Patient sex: M
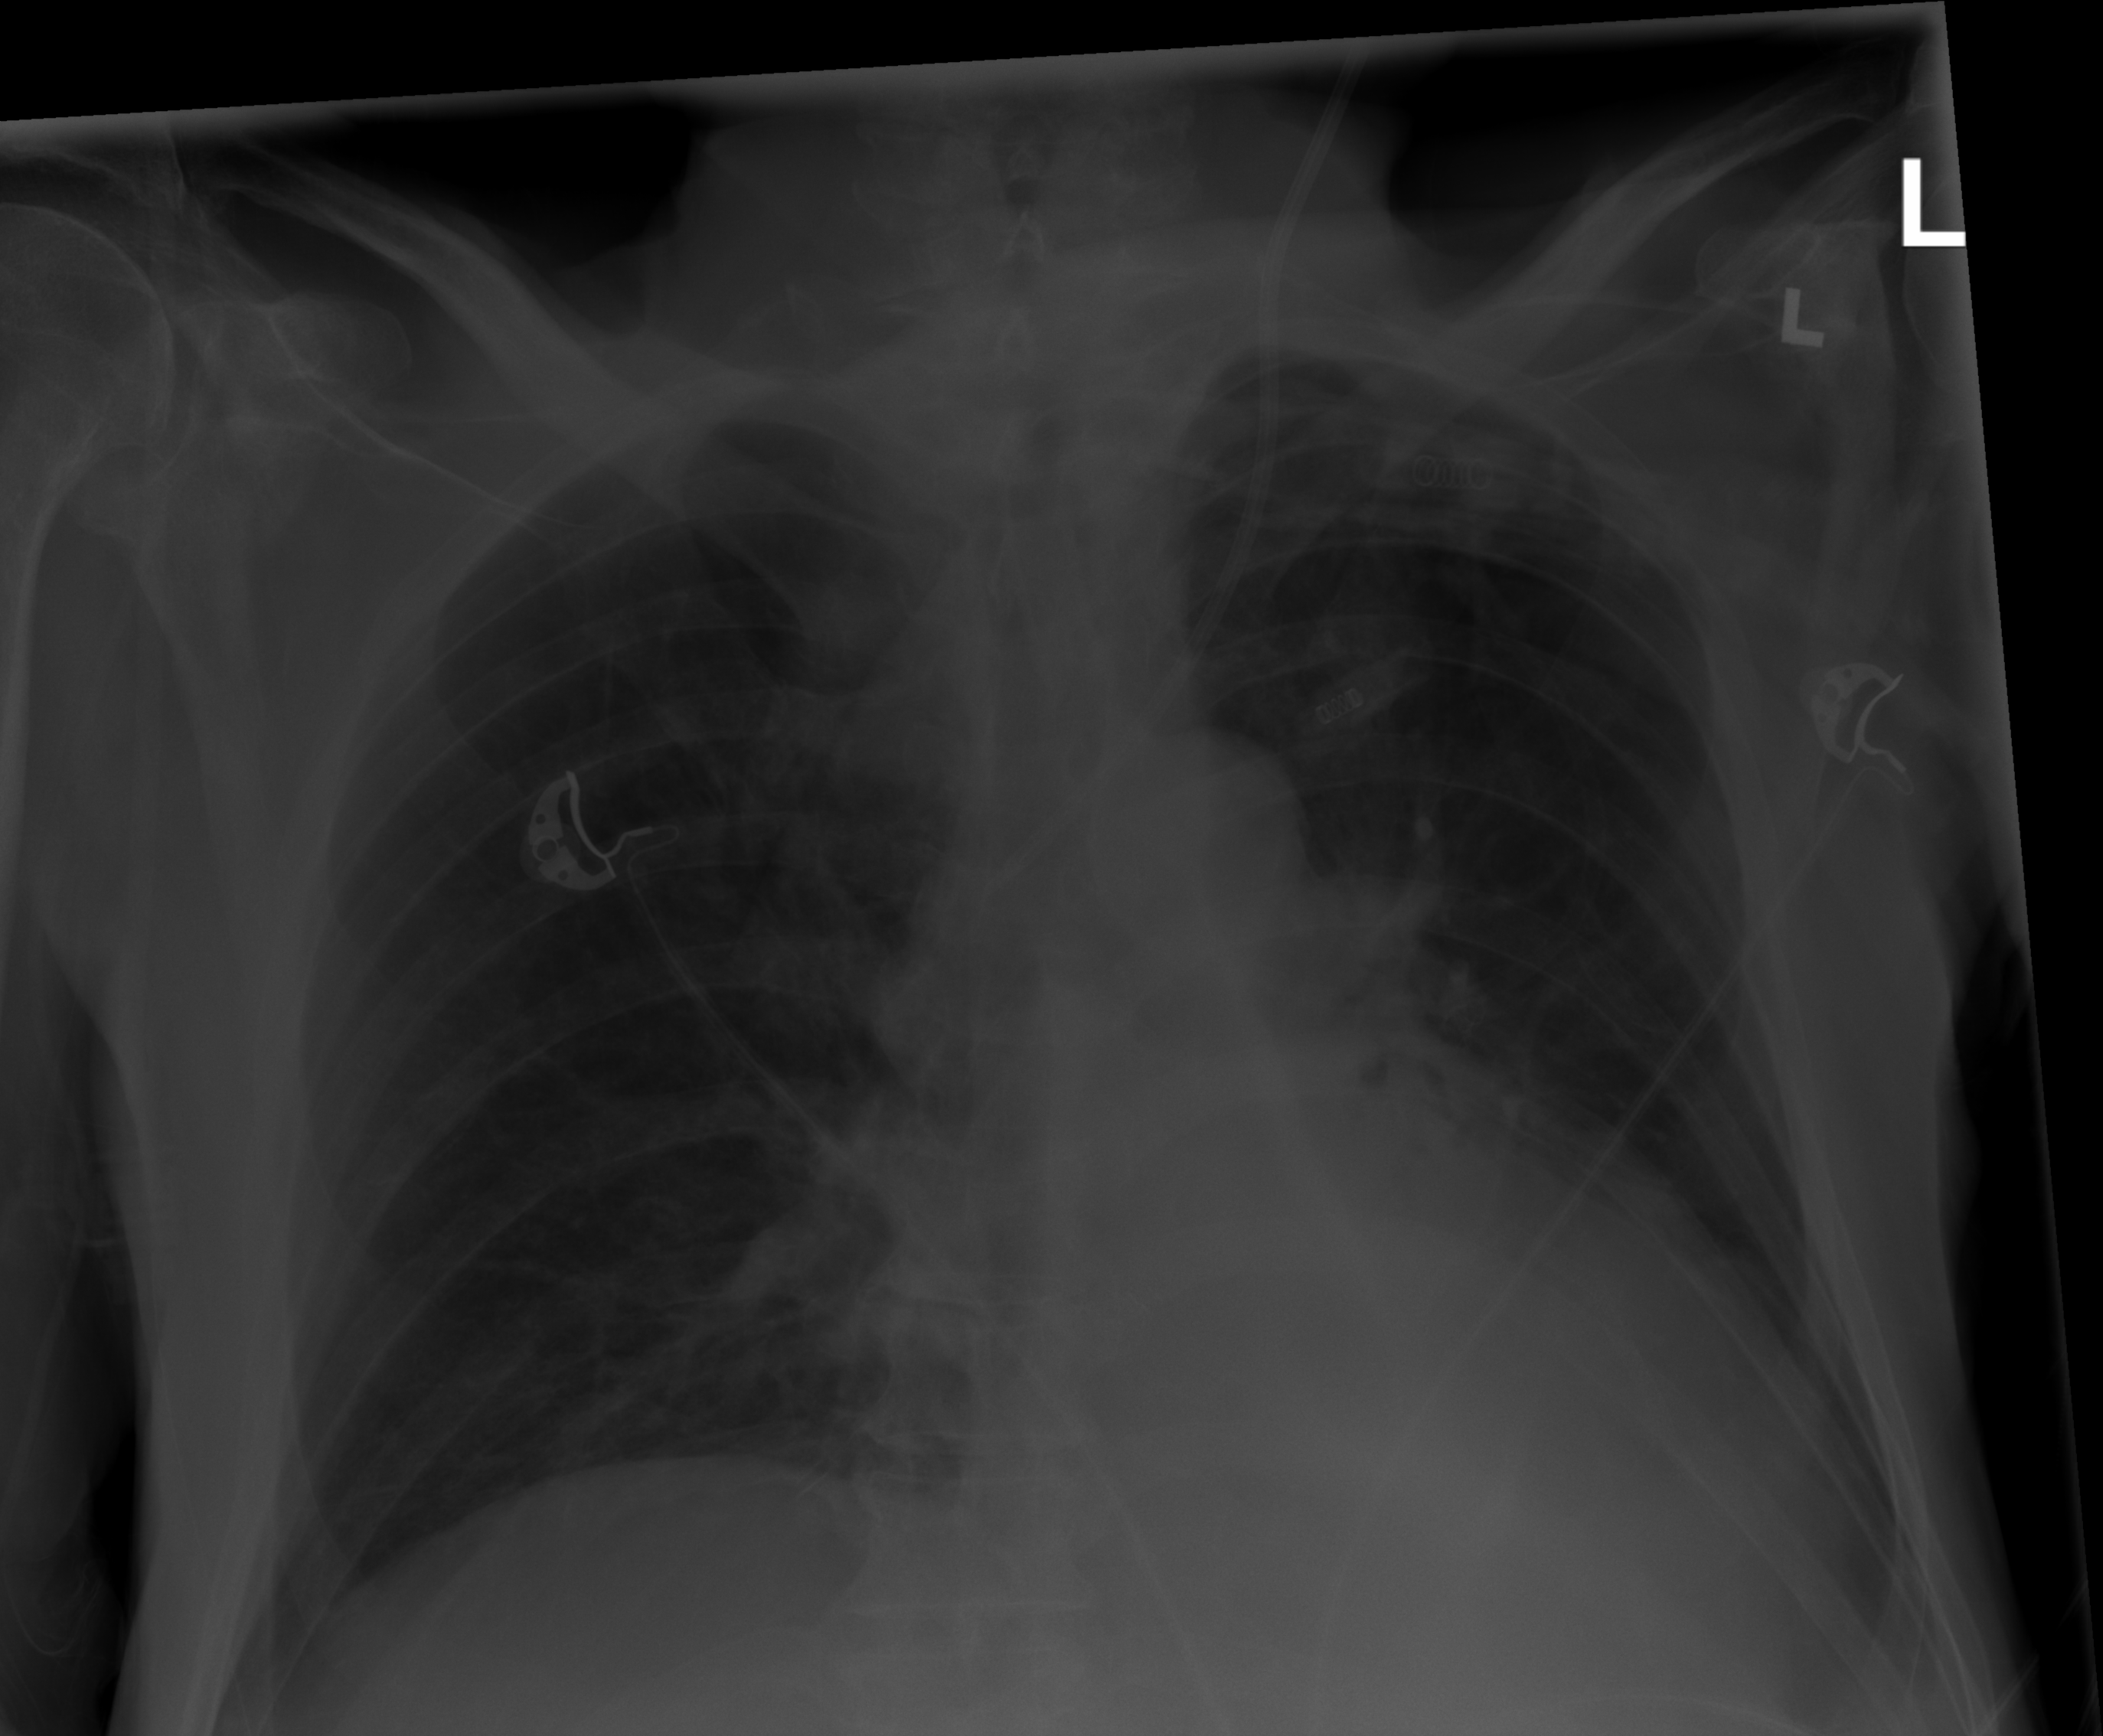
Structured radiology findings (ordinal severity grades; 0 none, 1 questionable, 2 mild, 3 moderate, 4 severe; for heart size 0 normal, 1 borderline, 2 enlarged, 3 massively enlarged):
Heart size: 2
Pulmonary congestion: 0
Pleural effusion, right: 2
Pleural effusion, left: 2
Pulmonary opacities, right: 0
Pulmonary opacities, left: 0
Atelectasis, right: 0
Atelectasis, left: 0